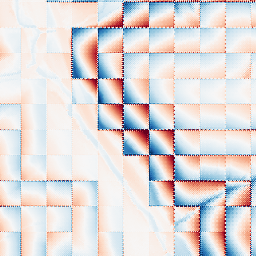
Category: wavelet
Decomposition family: wavelet_biorthogonal
Decomposition parameters: wavelet: bior1.3
level: 5
Upsampling method: regularized
Upsampling parameters: scale: 4
lambda_reg: 0.1
Upsampling scale: 4